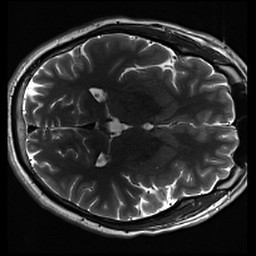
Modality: inplaneT2
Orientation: axial